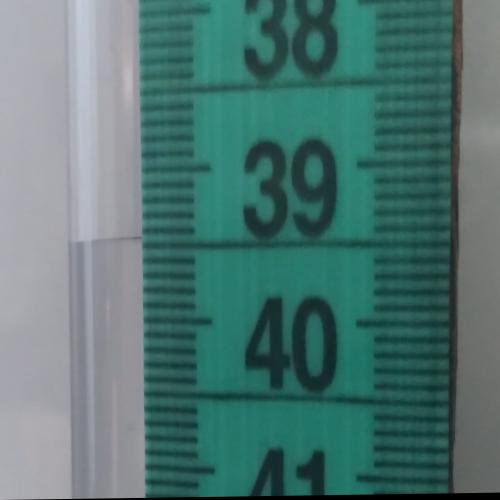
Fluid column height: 39.5 cm